Question: I am using this code to generate a css only speech bubble :-
'''
li.selected{
background-color: blue;
a{
color: white;
}
}
li.selected:after{
content: "";
position: absolute;
top: 33%;
left: 390px;
border-top: 10px solid transparent;
// border-top-color: inherit;
border-left: 10px solid blue;
border-right: 10px solid transparent;
border-bottom: 10px solid transparent;
}
'''
While this works fine, the triangle gets left when I move to the next li item as it has got a fixed position, how do I move the triangle as well?

here is my html code :-
'''
<ul>
<li class='selected'>
<a href="/users/credits">Credits</a>
</li>
<div class='line-separator'></div>
<li>
<a href="/users/edit">Change Password</a>
</li>
<div class='line-separator'></div>
<li>
<a href="#">Investor Status</a>
</li>
</ul>
'''
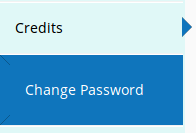
Answer: Instead of using 'position:absolute' to the arrow, you need to change it to 'relative' position so that the arrow would position itself relatively to the '.selected' menu item.
See the <URL>.
Note: Replace the ':hover' selector with the '.selected' class.